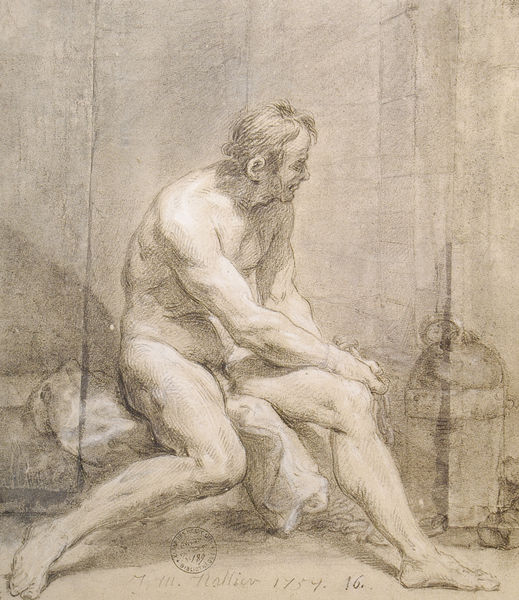
Titel: Gefangener
Künstler: Jean-Marc Nattier
Standort: Paris
Institution: École Nationale Supérieure des Beaux-Arts
Schlagwörter: akt, fuß, hand, haut, kopf, körper, mann, nackt, nackter, schatten, weiß, aquarell, ocker, sitzen, braun, brust, ellbogen, grau, haar, hell, hintergrund, laterne, licht, mund, nase, ohr, pastell, profil, raum, schwarz, skizze, stirn, zeichnung, zimmer, gebäude, tuch, beige, bart, jung, wand, architektur, arm, arme, johannes, leinen, mensch, stein, steine, hals, hände, innenraum, portrait, porträt, signatur, boden, auge, figur, haare, pose, sitzend, stoff, decke, gebeugt, ohren, renaissance, schulter, traurig, zart, beine, fesseln, bein, füße, schrift, seitlich, papier, sofa, ecke, modell, schlagschatten, sitz, studie, kette, mauer, grafik, graphik, monochrom, signiert, bank, sepia, kissen, falte, gefaltet, kraft, muskeln, datum, zahlen, draperie, bett, korb, kontrapost, laken, nachdenklich, geschlecht, knie, oberschenkel, scham, waden, zehen, sinnierend, ring, oberarm, umriss, wände, abgewandt, bad, muskulös, penis, eisen, keller, gefäß, unbekleidet, kohle, barfuß, zeh, druck, schwarz-weiß, schraffur, stich, künstler, gefangen, buchstaben, beschriftung, bleistift, kiste, stempel, kohlezeichnung, gedreht, liege, verzweiflung, gefängnis, kerker, zelle, halbprofil, hellgrau, zahl, mauern, unterarm, muskel, karg, stark, abgewendet, siegel, gefangener, sitzender, drehung, kräftig, rötel, behälter, männerakt, nattier, insasse, rumpf, buckel, beschriftet, verhüllung, gekrümmt, wendung, zerknittert, eisenring, sehnen, höhung, körperbau, wenden, gefesselt, datiert, gekettet, faltspur, sitzender akt, eisenkette, aktdarstellung, sechzehn, männlicher akt, genitalien, häftling, gedankenvoll, tch, sitzender männlicher akt, vorbeugung